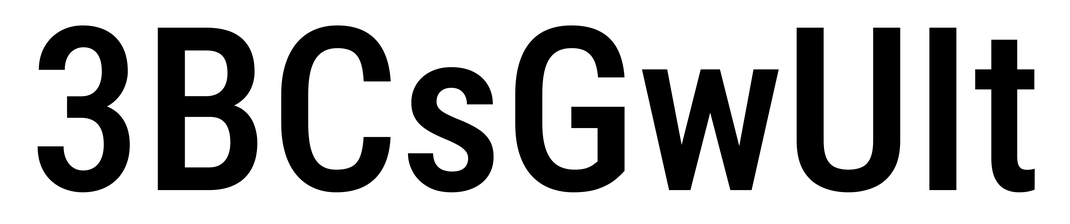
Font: Roboto_Condensed_Medium